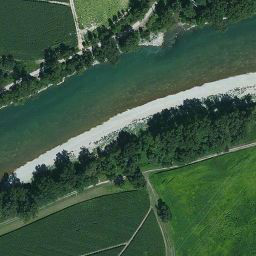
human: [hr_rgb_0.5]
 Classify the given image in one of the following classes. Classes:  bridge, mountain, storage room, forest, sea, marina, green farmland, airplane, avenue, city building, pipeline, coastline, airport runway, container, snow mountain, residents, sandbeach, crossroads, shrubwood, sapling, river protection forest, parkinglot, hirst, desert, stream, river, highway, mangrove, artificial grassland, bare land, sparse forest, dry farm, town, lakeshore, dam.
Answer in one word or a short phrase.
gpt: river